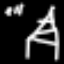
Label: The Eiffel Tower